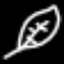
Label: leaf